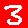
Digit: 3